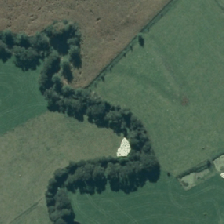
Land cover: deciduous_hardwood